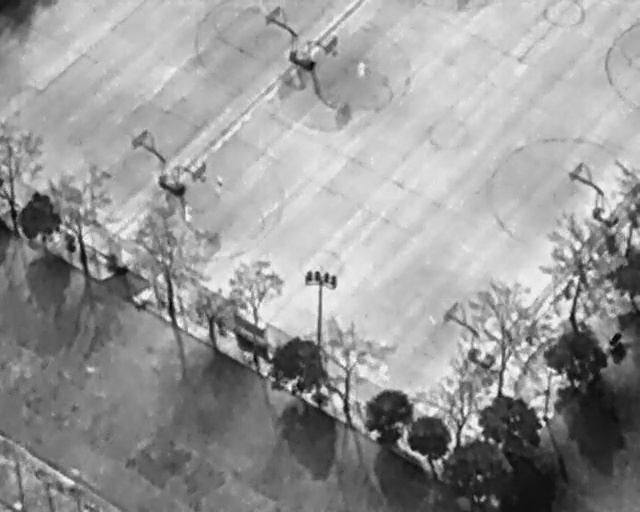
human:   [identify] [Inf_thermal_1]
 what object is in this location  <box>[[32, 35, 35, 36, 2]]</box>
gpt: <ref>1 medium person at the center</ref>

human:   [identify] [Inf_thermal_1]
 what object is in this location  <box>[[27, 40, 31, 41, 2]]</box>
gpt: <ref>1 medium person at the left</ref>